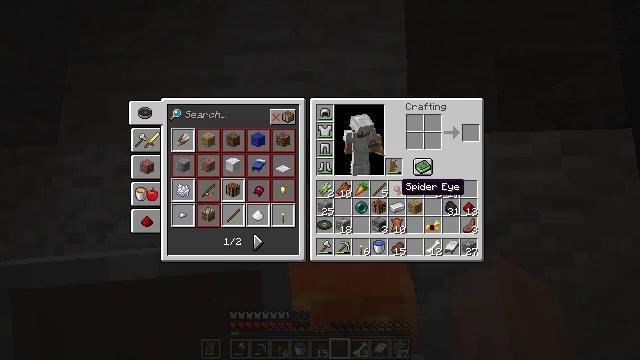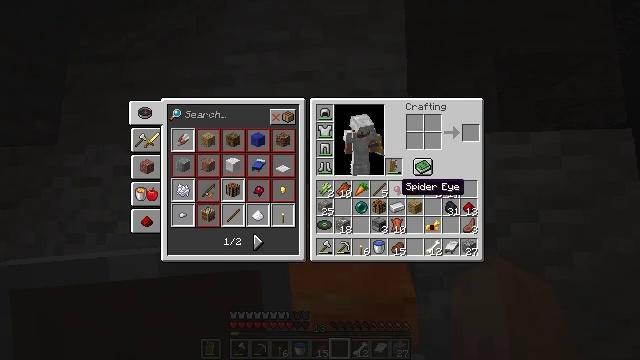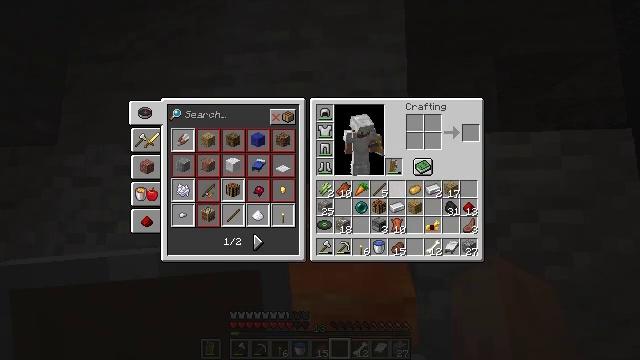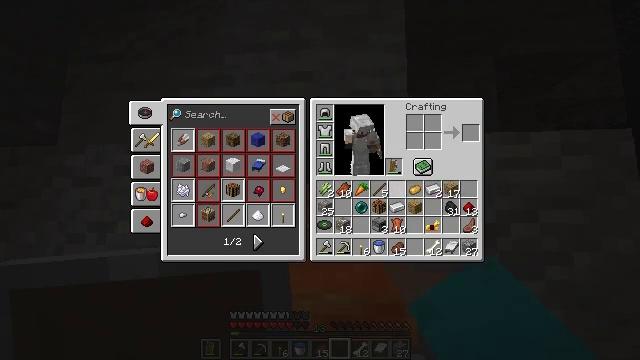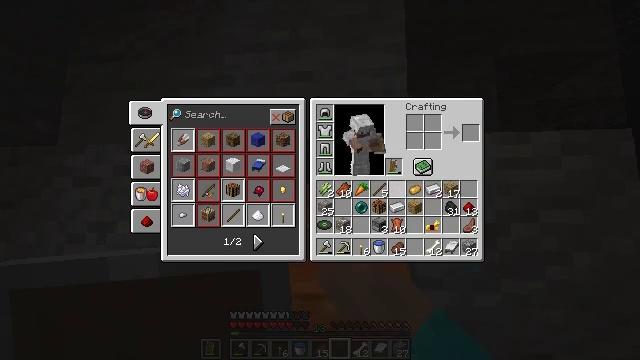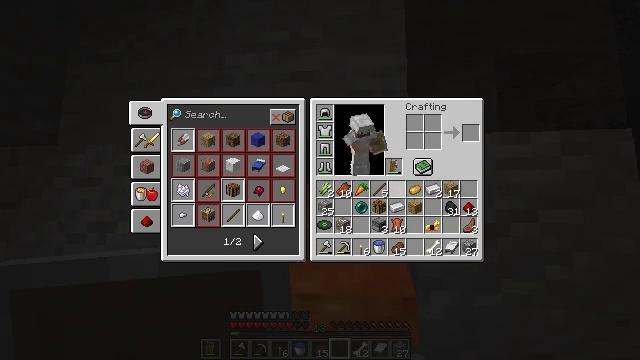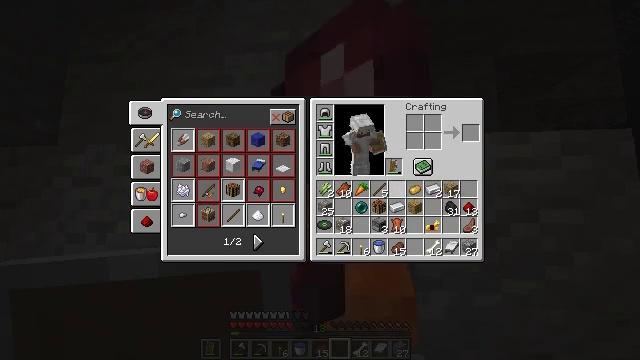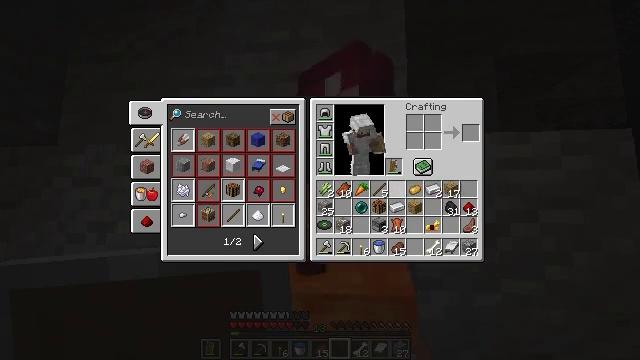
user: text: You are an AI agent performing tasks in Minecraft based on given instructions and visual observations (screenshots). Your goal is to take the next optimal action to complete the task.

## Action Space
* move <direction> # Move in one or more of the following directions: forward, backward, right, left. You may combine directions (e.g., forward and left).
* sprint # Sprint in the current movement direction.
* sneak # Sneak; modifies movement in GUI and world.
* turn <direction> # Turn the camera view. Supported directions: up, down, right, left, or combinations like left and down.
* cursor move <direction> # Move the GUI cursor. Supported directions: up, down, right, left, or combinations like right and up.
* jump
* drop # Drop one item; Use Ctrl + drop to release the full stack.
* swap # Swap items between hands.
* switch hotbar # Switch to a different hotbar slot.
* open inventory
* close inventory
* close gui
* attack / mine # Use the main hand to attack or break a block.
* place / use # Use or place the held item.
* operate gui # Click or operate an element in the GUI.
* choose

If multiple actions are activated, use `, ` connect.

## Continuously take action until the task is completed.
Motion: motion action
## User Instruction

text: Drop a spider eye.
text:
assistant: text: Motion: sprint
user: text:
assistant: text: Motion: sprint, drop
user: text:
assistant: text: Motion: sprint, drop
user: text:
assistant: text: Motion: sprint, drop
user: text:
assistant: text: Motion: sprint
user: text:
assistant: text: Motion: sprint
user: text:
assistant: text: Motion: sprint
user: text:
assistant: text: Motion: sprint